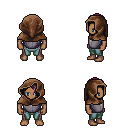
a pixel art fantasy rpg character, male body template, human, dark skin, steel chest armor, teal pants, white blonde bangs hairstyle, cloth hood, four views (front, back, left, right), 2x2 character sprite sheet, small pixel art, hard edges, no anti-aliasing